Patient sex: F
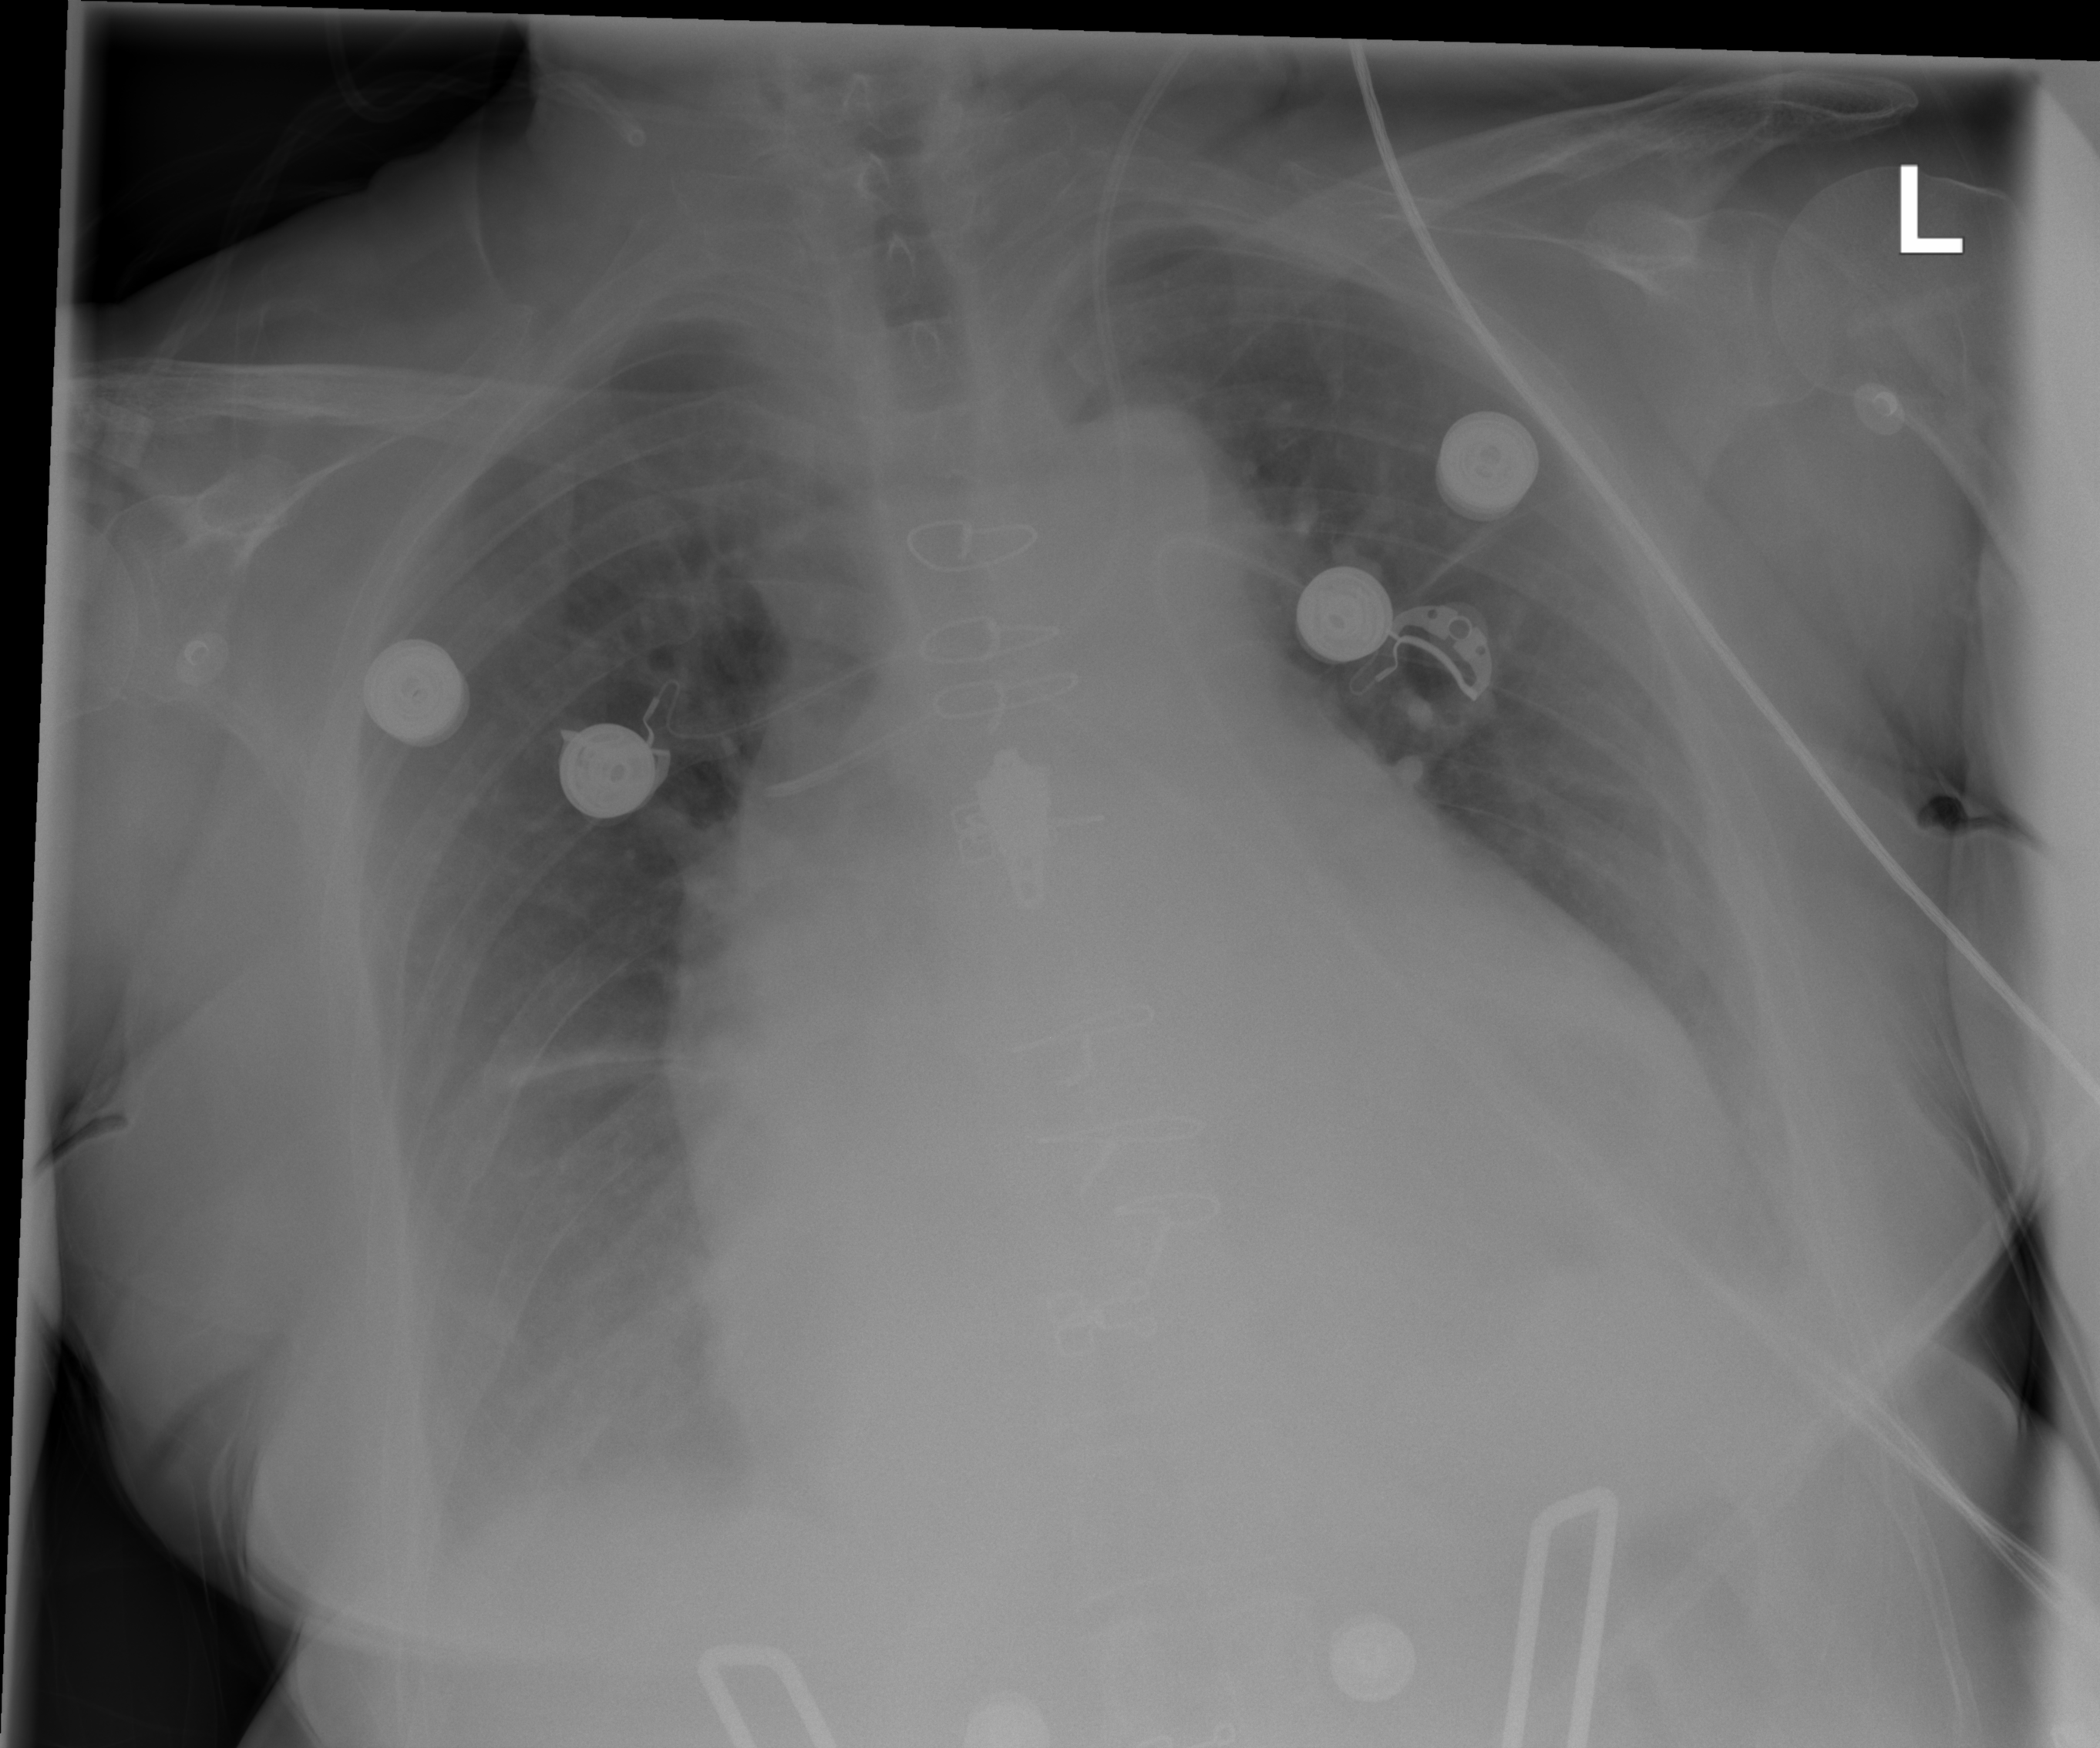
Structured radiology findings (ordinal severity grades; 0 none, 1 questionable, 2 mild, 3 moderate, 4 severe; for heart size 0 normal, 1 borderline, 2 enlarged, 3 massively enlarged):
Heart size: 3
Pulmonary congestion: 1
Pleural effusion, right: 2
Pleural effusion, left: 2
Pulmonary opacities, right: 0
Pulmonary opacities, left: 0
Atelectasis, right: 2
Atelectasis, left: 2